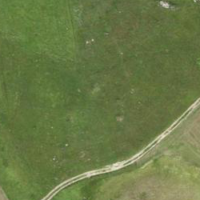
EUNIS habitat code: 26
Species observed at this site:
Arnica montana
Eriophorum scheuchzeri
Geum montanum